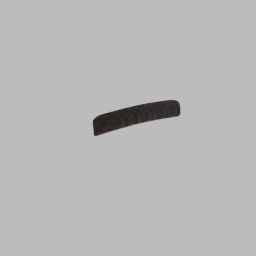
Label: animals